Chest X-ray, PA view. Patient: 47 years old, sex M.
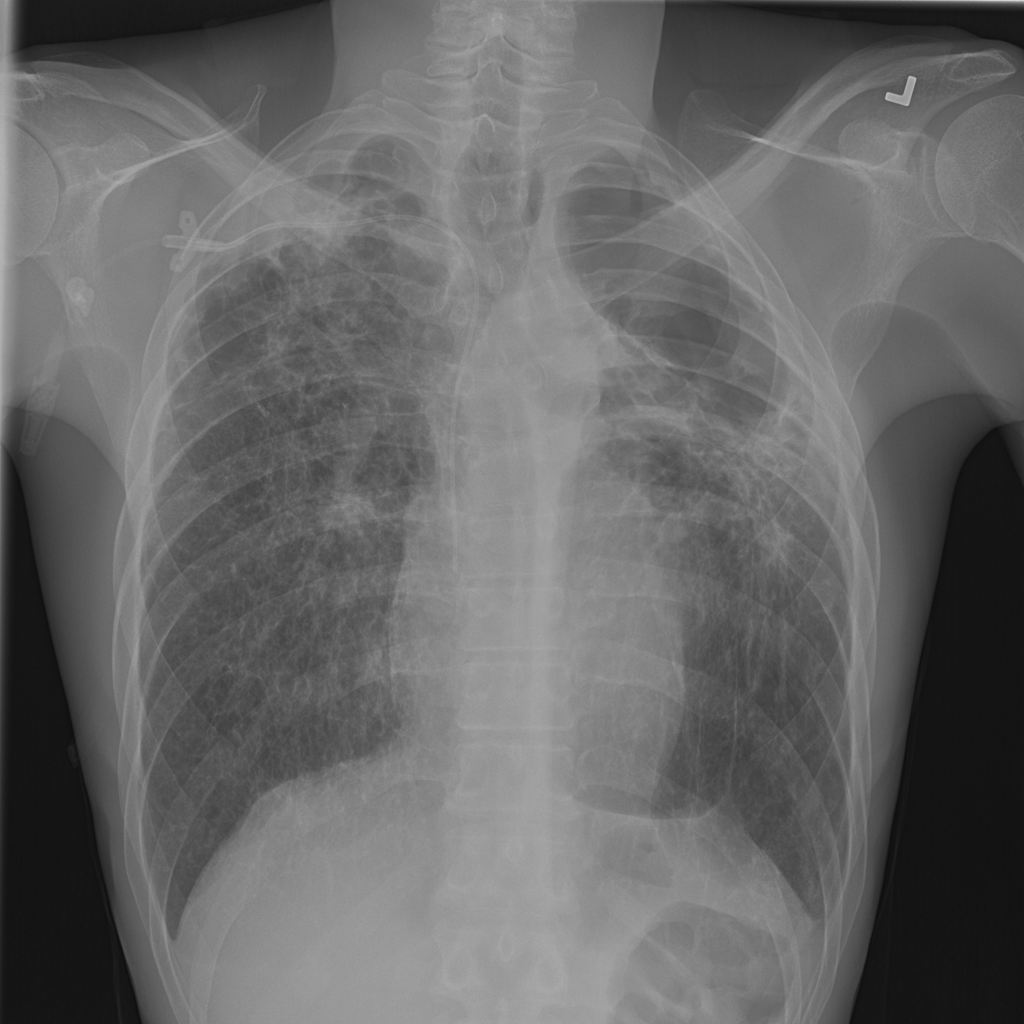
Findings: No Finding